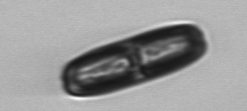
Label: Ephemera